Field crop: maize
Growth stage: 2
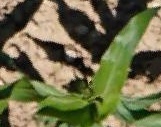
Species: maize